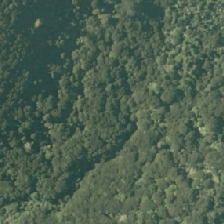
Land cover: manuka_kanuka